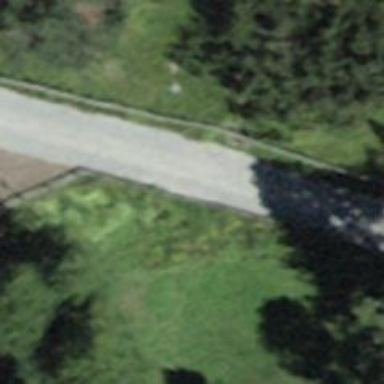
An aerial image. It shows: Unclassified road with asphalt surface and no sidewalk.